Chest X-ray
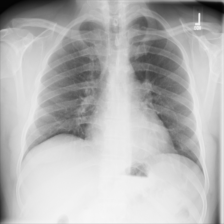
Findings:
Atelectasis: negative
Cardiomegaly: negative
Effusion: negative
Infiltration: negative
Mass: negative
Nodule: negative
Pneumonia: negative
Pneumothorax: negative
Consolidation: negative
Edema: negative
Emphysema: negative
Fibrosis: negative
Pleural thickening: negative
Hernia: negative